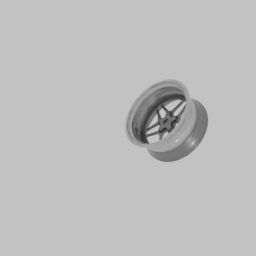
Label: mechanical